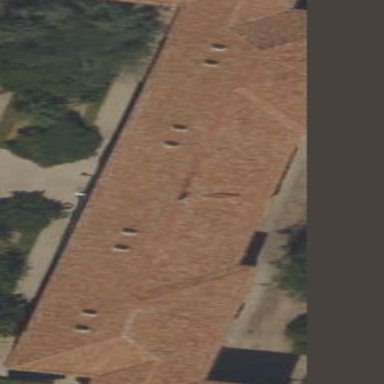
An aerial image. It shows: Apartment building with gabled roof made of roof tiles.